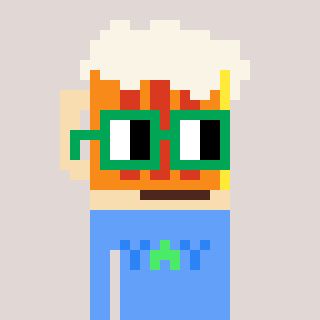
a pixel art character with square green glasses, a beer-shaped head and a blue-colored body on a warm background